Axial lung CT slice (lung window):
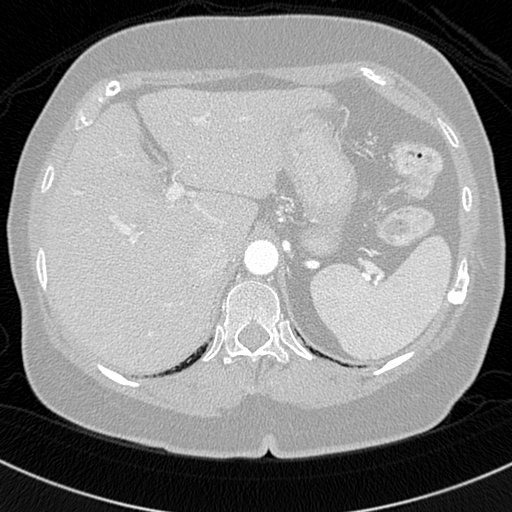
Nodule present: no